Question: I am using jqGrid to display data. Data is in xml format.
I am unable to format date column (source format : yyyyMMdd, target format : dd-mm-yyy).
My Grid is unable to display text value from select, It shows values instead of text.
Strange thing is it is working in some other screen.
'''
<SalesOpportunitiesLines>
<row>
<LineNum>0</LineNum>
<SalesPerson>1</SalesPerson>
<StartDate>20131126</StartDate>
<ClosingDate>20131126</ClosingDate>
<StageKey>1</StageKey>
<PercentageRate>0.000000</PercentageRate>
<MaxLocalTotal><PHONE>.000000</MaxLocalTotal>
<DocumentType>bodt_MinusOne</DocumentType>
<BPChanelName>ACCM Services</BPChanelName>
<BPChanelCode>CLINAC0709</BPChanelCode>
<SequenceNo>366</SequenceNo>
<DataOwnershipfield>1</DataOwnershipfield>
<BPChannelContact>1212</BPChannelContact>
</row>
</SalesOpportunities>
'''
'''
$("#uxStages").jqGrid({
datatype: 'xmlstring',
datastr: xmlstring,
mtype: 'GET',
ajaxGridOptions: { contentType: 'application/json; charset=utf-8' },
xmlReader: { repeatitems: false, root: "BO>SalesOpportunitiesLines", row: 'row' },
colNames: ['LineNum', 'Star tDate', 'Clos Date', 'Sales Employee', 'Stage', 'Percentage', 'Potential Amount', 'Document Type', 'Doc. No.', 'Owner'],
colModel: [
{ name: 'LineNum', key: true, index: 'LineNum', hidden: true, sortable: false, width: 60 },
{ name: 'StartDate', key: false, index: 'StartDate', sortable: false, align: "left", width: 90,
editable: true,
formatter: 'date',
formatoptions: { srcformat: 'yyyyMMdd', newformat: 'd-M-y' },
editoptions: {
dataInit: function (elem) {
$(elem).datepicker({ dateFormat: 'dd-M-yy' });
}
}
},
{ name: 'ClosingDate', key: false, index: 'ClosingDate', sortable: false, align: "left", width: 90,
editable: true,
formatter: 'date',
formatoptions: { srcformat: 'yyyyMMdd', newformat: 'd-M-y' },
editoptions: {
dataInit: function (elem) {
$(elem).datepicker({ dateFormat: 'dd-M-yy' });
}
}
},
{ name: 'SalesPerson', key: false, index: 'SalesPerson', sortable: false, width: 80,
editable: true,
edittype: "select"
},
{ name: 'StageKey', key: false, index: 'StageKey', hidden: false, sortable: false, width:80,
editable: true,
edittype: "select"
},
{ name: 'PercentageRate', key: false, index: 'PercentageRate', sortable: false, width: 60 },
{ name: 'MaxLocalTotal', key: false, index: 'MaxLocalTotal', sortable: false, width: 100,
editable: true,
edittype: "text",
formatter: 'currency',
formatoptions: { thousandsSeparator: ',' }
},
{ name: 'DocumentType', key: false, index: 'DocumentType', sortable: false, width: 90,
editable: true,
edittype: 'select',
formatter: 'select',
editoptions: { value: "bodt_MinusOne:;bodt_Quotation:Sales Quotations;bodt_Order:Sales Orders;bodt_DeliveryNote:Deliveries;bodt_Invoice:A/R Invoice" }
},
{ name: 'DocumentNumber', key: false, index: 'DocumentNumber', sortable: false, width: 40 },
{ name: 'DataOwnershipfield', key: false, index: 'DataOwnershipfield', hidden: false, sortable: false, width: 60,
editable: true,
edittype: "select"
}
],
rowNum: 100,
viewrecords: true,
gridview: true,
rownumbers: true,
height: 150,
loadonce: true,
width: 1120,
scrollOffset: 0,
ondblClickRow: function (rowid) {
var grid = $("#uxStages");
var selectedRowId = grid.jqGrid('getGridParam', 'selrow');
lastSelection = selectedRowId;
grid.jqGrid('editRow', selectedRowId, true, null, null, null, null, OnSuccessEdit_Stages);
$('#' + selectedRowId + "_StageKey").css('width', '100%');
$('#' + selectedRowId + "_SalesPerson").css('width', '100%');
$('#' + selectedRowId + "_DataOwnershipfield").css('width', '100%');
},
loadComplete: function () {
var ids = $("#uxStages").jqGrid('getDataIDs');
for (var i = 0; i < ids.length; i++) {
var id = ids[i];
if (i < ids.length - 1) {
$('#' + $.jgrid.jqID(id)).addClass('not-editable-row');
$('#' + $.jgrid.jqID(id)).addClass('ui-state-error');
}
}
},
onSelectRow: function (id) {
if (id && id !== lastSelection) {
var grid = $("#uxStages");
$('#uxStages').saveRow(lastSelection);
}
}
}).jqGrid('navGrid', { edit: true, edit: true, add: true, del: true, searchOnEnter: false, search: false }, {}, {}, {}, { multipleSearch: false }).trigger('reloadGrid');
$("#uxStages").setColProp('SalesPerson', { edittype: "select", editoptions: { value: GetSalesValues()} }); //Here i m fetching values in namedvalue pairs
$("#uxStages").setColProp('StageKey', { edittype: "select", editoptions: { value: GetStagesValues()} }); //Here i m fetching values in namedvalue pairs
$("#uxStages").setColProp('DataOwnershipfield', { edittype: "select", editoptions: { value: GetDataOwnershipValues()} }); //Here i m fetching values in namedvalue pairs
'''
Can anybody help me out?
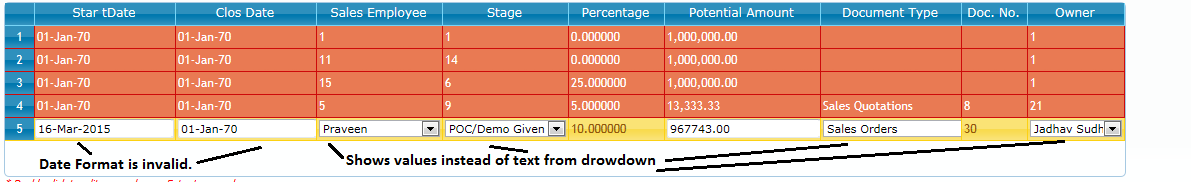
Answer: The predefined 'formatter: "date"' of jqGrid don't support input fields without separators. So you have to use <URL>. The implementation could be something like the following
'''
formatter: function (cellValue, opts, rawdata, action) {
if (action === "edit") {
// input data have format "dd-mm-yy" format - "20-03-2015"
var input = cellValue.split("-");
if (input.length === 3) {
return input[0] + "-" + input[1] + "-" + input[2];
}
} else if (cellValue.length === 8) {
// input data have format "yymmdd" format - "20150320"
var year = cellValue.substr(0,4), month = cellValue.substr(4,2),
day = cellValue.substr(6,2);
return day + "-" + month + "-" + year;
}
return cellValue; // for empty input for example
}
'''
Depend on other options (like the usage of 'loadonce: true') and depend on exact version of jqGrid which you use, you could need to implement additional callbacks in the column. For example if you use 'loadonce: true' then the editing data will be saved locally. To hold the data in the same format as input data one can use 'saveLocally' callback of free jqGrid (see <URL>. In the case you can implement 'saveLocally' callback in the column as the following
'''
saveLocally: function (options) {
var input = String(options.newValue).split("-");
options.newItem[options.cmName] = input.length === 3 ?
input[2] + input[1] + input[0] :
options.newValue;
}
'''
See <URL> uses the above code. It uses input data in the same format. The date will be displayed in the desired format, but the edited data will be saved locally in the same format like original date.